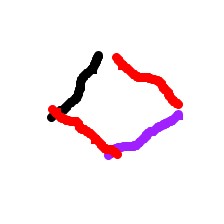
Shape: rhombus